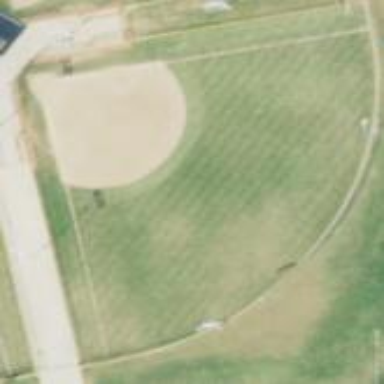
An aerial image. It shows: Baseball pitch for leisure land.